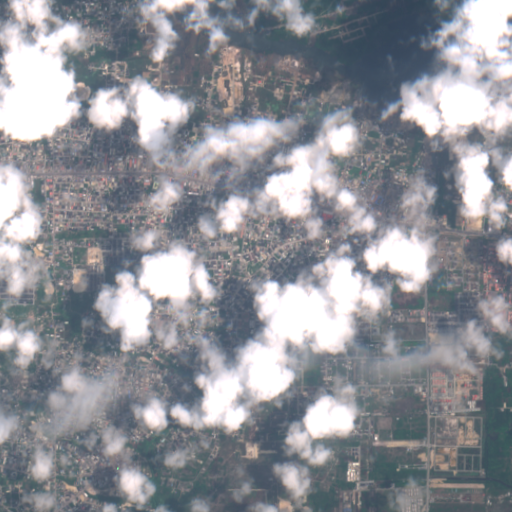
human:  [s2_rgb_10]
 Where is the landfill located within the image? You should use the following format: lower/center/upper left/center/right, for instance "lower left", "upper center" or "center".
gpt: There is no landfill in the image.